This grayscale image was formed by reshaping a rotor test-rig vibration snapshot into a 2-D grid. Diagnose the rotating machine from this image, choosing from: normal, misalignment, unbalance, looseness.
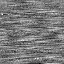
Answer: misalignment